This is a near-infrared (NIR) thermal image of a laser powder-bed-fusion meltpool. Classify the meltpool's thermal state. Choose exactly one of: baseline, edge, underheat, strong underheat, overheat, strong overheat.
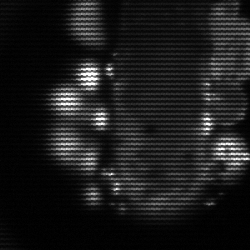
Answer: strong underheat